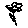
Label: flower